Field crop: maize
Growth stage: 2
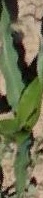
Species: maize